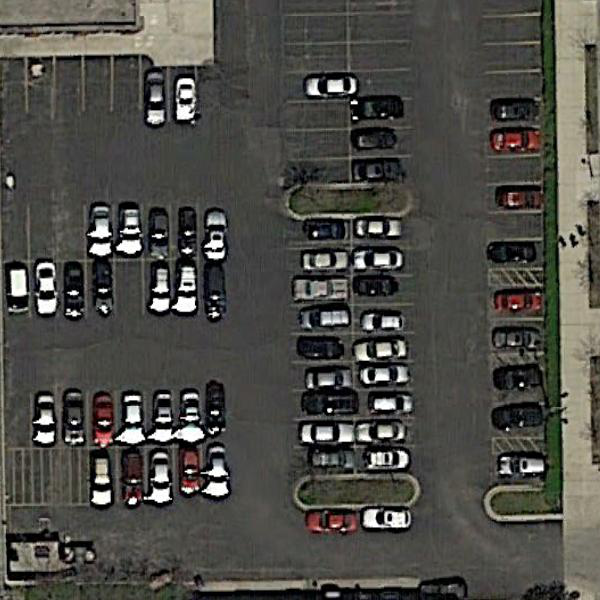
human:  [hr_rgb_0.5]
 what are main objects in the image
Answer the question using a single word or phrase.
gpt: cars